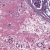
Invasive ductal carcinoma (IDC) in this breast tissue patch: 1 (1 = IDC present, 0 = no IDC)